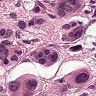
Metastatic tissue present: yes